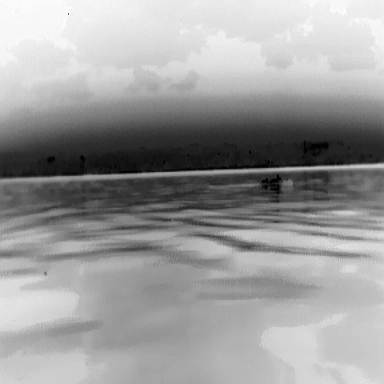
There is a warship in the infrared image.